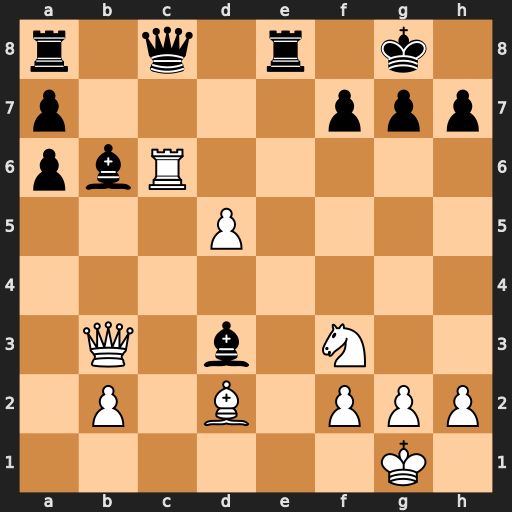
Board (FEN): r1q1r1k1/p4ppp/pbR5/3P4/8/1Q1b1N2/1P1B1PPP/6K1
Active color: w
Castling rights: -
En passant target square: -
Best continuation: Rxc8 Raxc8 Qxd3